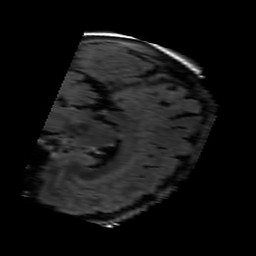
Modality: FLAIR
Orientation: sagittal
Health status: ill
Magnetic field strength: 3 T